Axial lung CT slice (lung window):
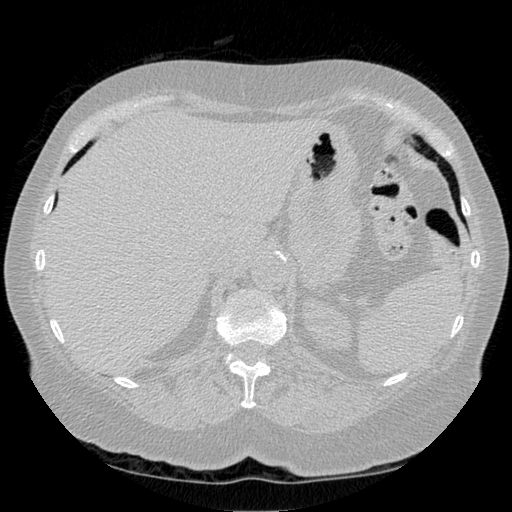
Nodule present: no